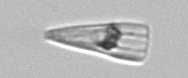
Label: Licmophora